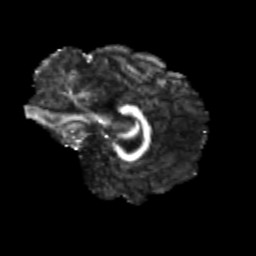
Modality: FA
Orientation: sagittal
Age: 23
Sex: female
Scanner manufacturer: siemens
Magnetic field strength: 3 T
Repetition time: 3.5 s
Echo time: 0.113 s